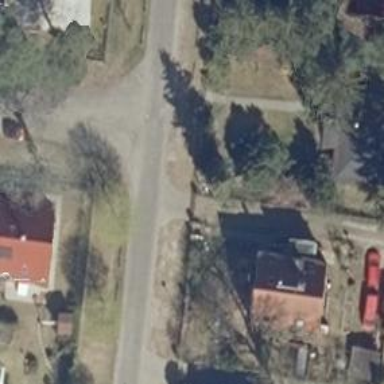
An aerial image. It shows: Smooth asphalt road in residential area.